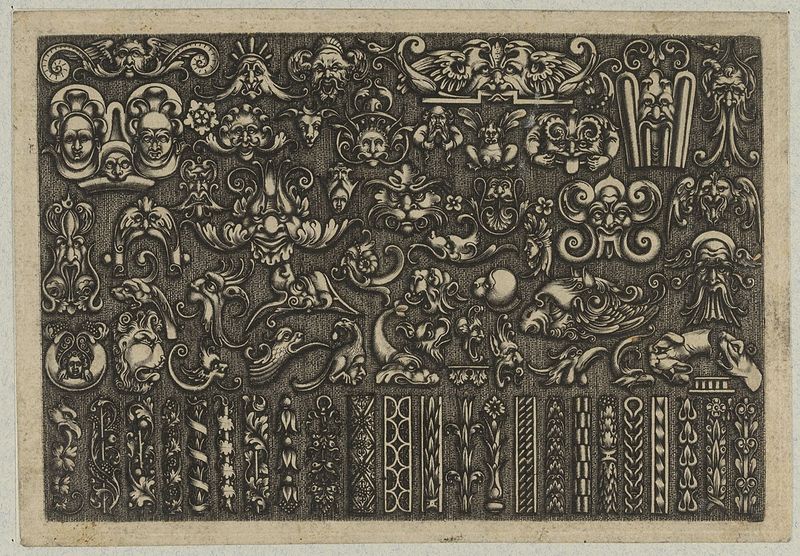
Titel: Fries mit Einzelornamenten, Blatt aus der Folge 'Zierhat boichilgen. Zusamen gedragen Durch Johann Halueren Goltschmidgesel'
Künstler: Johann von Halver
Standort: Hamburg
Institution: Museum für Kunst und Gewerbe Hamburg
Schlagwörter: papier, grafik, graphik, fotografie, photographie, maske, druckgraphik, druckgrafik, stich, manierismus, fabelwesen, kupferstich, ungeheuer, monster, groteske, fabeltier, fabeltiere, zwitterwesen, monstrum, reproduktionen, druckerzeugnisse, tierornamente, ornamentstich, vorlageblätter, spätrenaissance